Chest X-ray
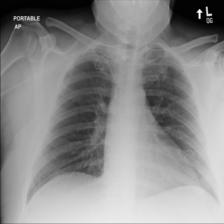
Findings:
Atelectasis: negative
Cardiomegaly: negative
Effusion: negative
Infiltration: negative
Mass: negative
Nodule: negative
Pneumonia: negative
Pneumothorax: negative
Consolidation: negative
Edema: negative
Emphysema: negative
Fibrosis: negative
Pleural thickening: negative
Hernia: negative